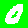
Digit: 0